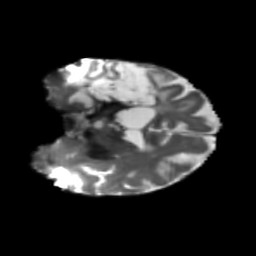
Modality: T2w
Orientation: coronal
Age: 66
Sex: female
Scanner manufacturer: siemens
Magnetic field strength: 3 T
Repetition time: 5.47 s
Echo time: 0.0854 s